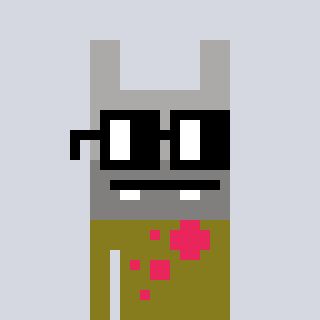
a pixel art character with square black glasses, a rabbit-shaped head and a gunk-colored body on a cool background